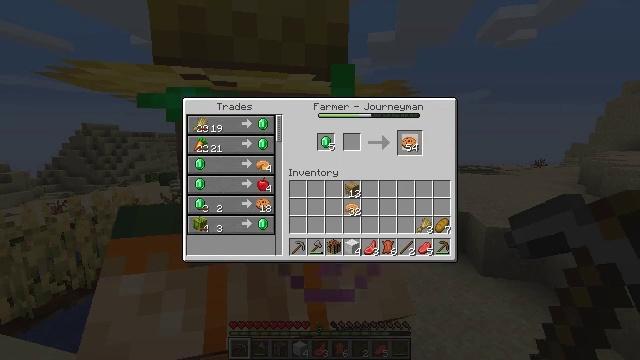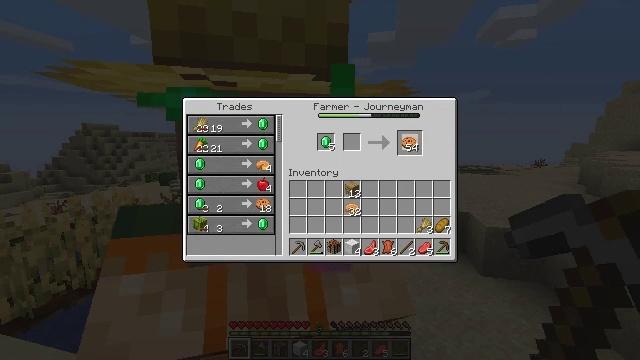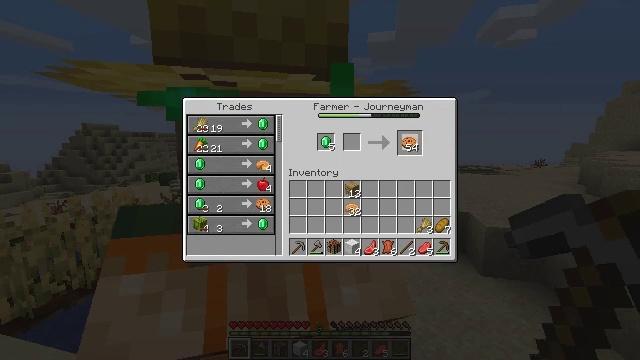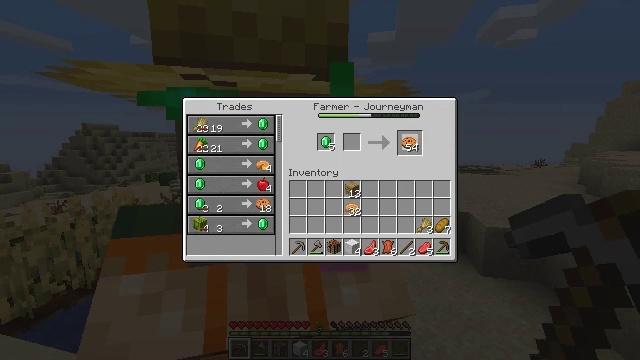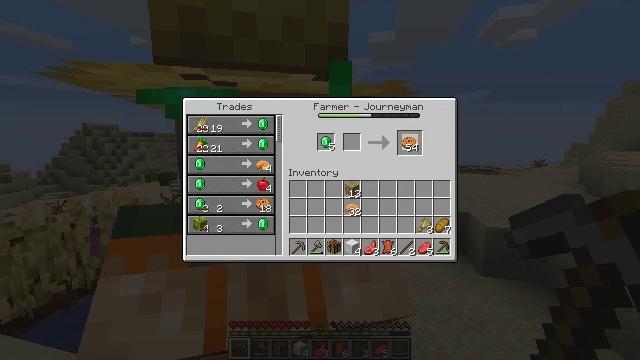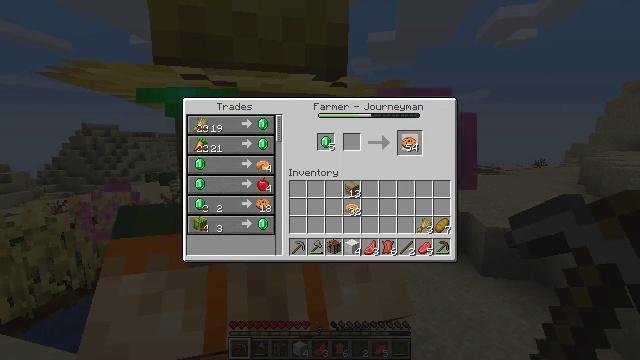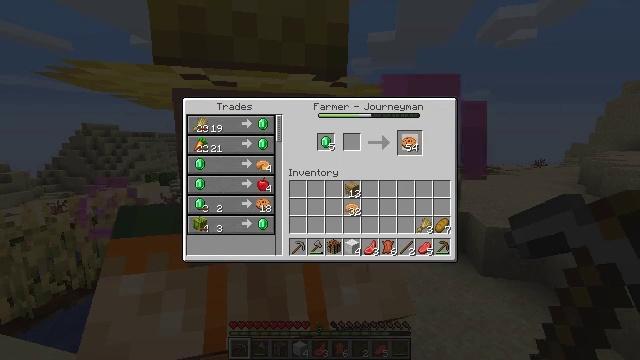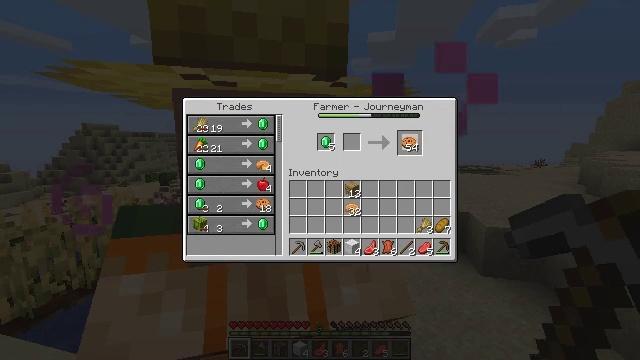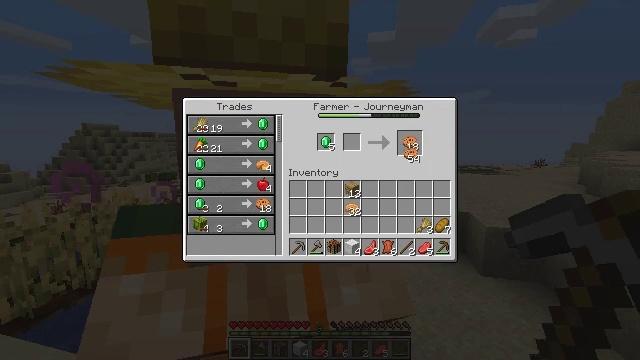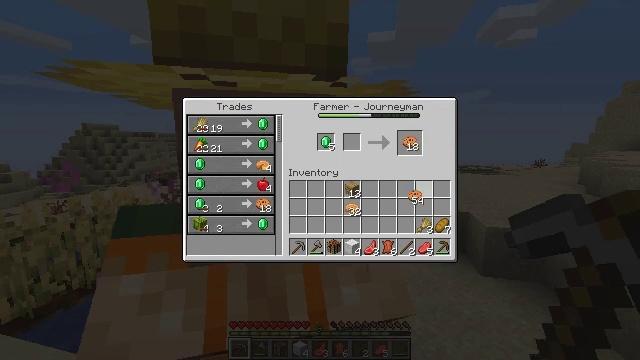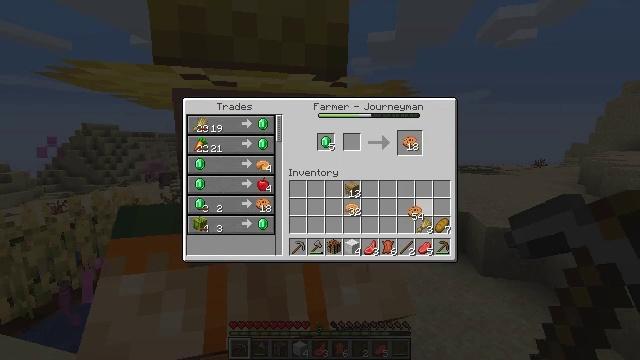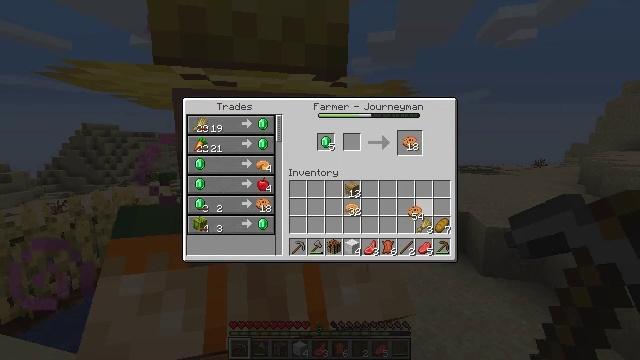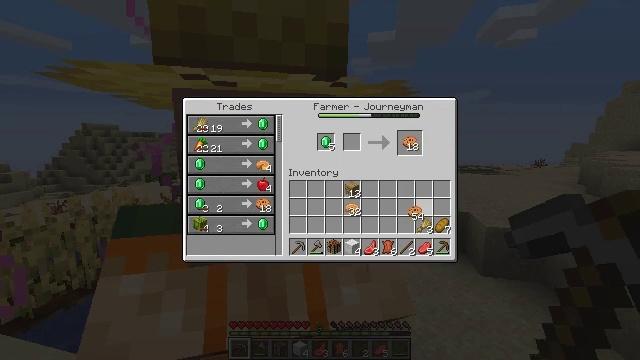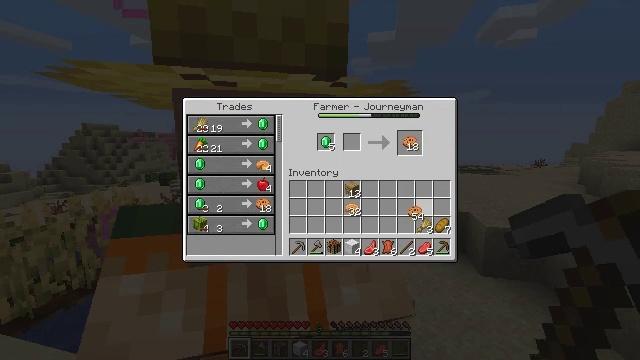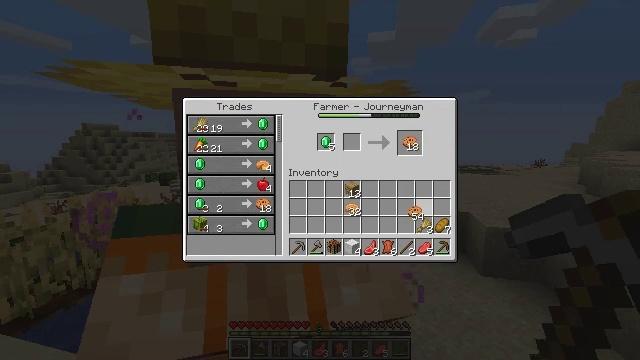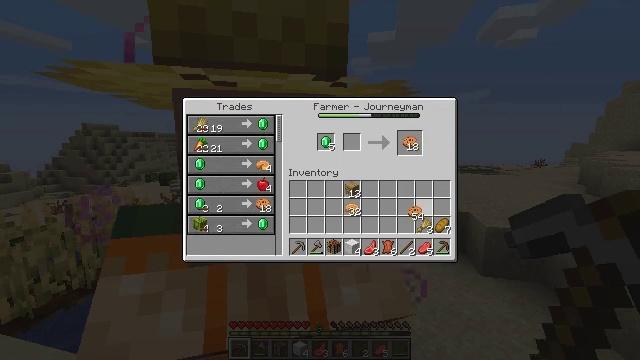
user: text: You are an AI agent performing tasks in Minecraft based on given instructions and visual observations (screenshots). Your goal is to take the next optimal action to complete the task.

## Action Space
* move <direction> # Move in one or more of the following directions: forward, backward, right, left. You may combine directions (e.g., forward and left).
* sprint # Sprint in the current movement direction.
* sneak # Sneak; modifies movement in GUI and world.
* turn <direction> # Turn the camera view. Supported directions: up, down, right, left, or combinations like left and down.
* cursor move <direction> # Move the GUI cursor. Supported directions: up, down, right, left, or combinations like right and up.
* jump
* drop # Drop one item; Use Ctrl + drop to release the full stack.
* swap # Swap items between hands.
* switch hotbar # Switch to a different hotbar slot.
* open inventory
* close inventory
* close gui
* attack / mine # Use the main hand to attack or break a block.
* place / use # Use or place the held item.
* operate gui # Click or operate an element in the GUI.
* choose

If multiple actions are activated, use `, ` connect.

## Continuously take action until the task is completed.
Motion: motion action
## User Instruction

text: Craft a delicious cookie.
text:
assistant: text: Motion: no_op
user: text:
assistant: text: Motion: no_op
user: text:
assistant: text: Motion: operate gui
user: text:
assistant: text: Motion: operate gui
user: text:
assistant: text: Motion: no_op
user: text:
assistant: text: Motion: no_op
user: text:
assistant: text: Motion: no_op
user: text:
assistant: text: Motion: cursor move down
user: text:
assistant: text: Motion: cursor move down
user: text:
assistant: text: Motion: cursor move down
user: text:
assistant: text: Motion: no_op
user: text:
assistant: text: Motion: no_op
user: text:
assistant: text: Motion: operate gui
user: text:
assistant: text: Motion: operate gui
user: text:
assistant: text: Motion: operate gui
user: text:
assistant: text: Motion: no_op
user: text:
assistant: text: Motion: no_op
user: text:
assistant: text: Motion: cursor move up
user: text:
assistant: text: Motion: cursor move up
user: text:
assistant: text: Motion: cursor move up
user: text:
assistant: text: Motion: cursor move up
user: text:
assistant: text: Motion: no_op
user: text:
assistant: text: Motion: no_op
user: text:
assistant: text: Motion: no_op
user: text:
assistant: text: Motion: cursor move up
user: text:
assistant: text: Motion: no_op
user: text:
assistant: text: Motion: operate gui
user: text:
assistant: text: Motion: operate gui
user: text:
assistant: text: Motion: operate gui
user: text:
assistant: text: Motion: no_op